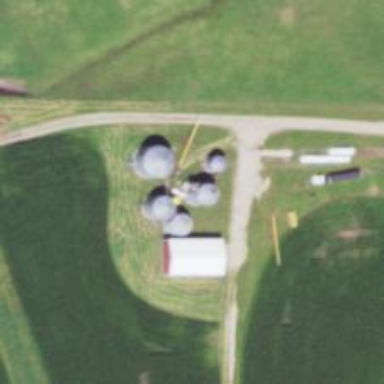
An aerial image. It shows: Silo.